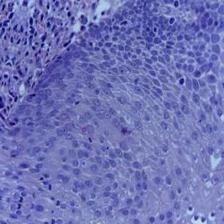
Diagnosis: OSCC